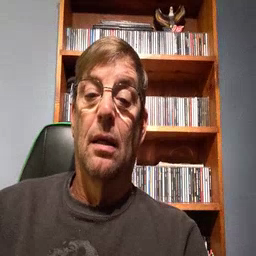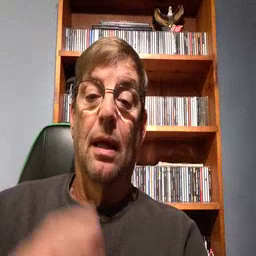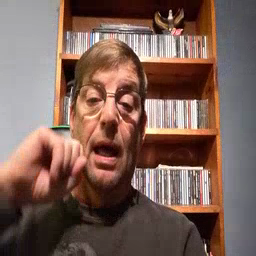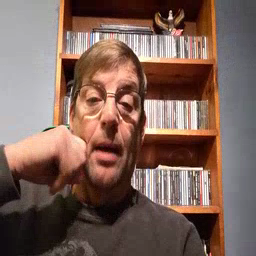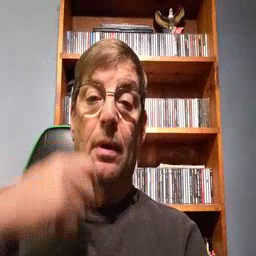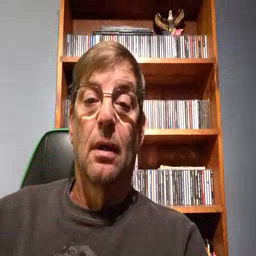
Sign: apple